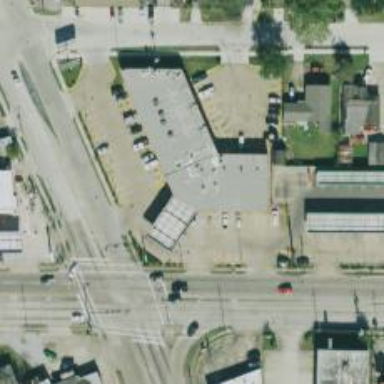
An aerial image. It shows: Convenience shop.